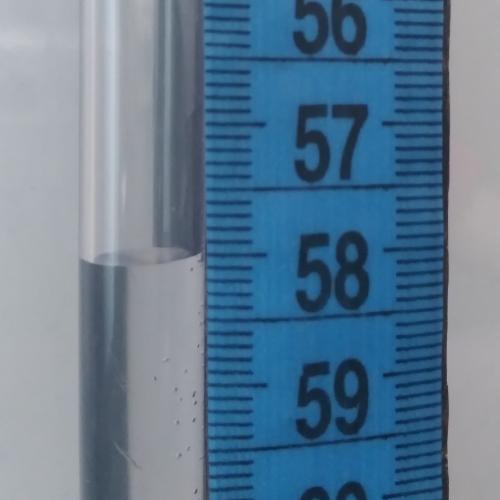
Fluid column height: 58.0 cm